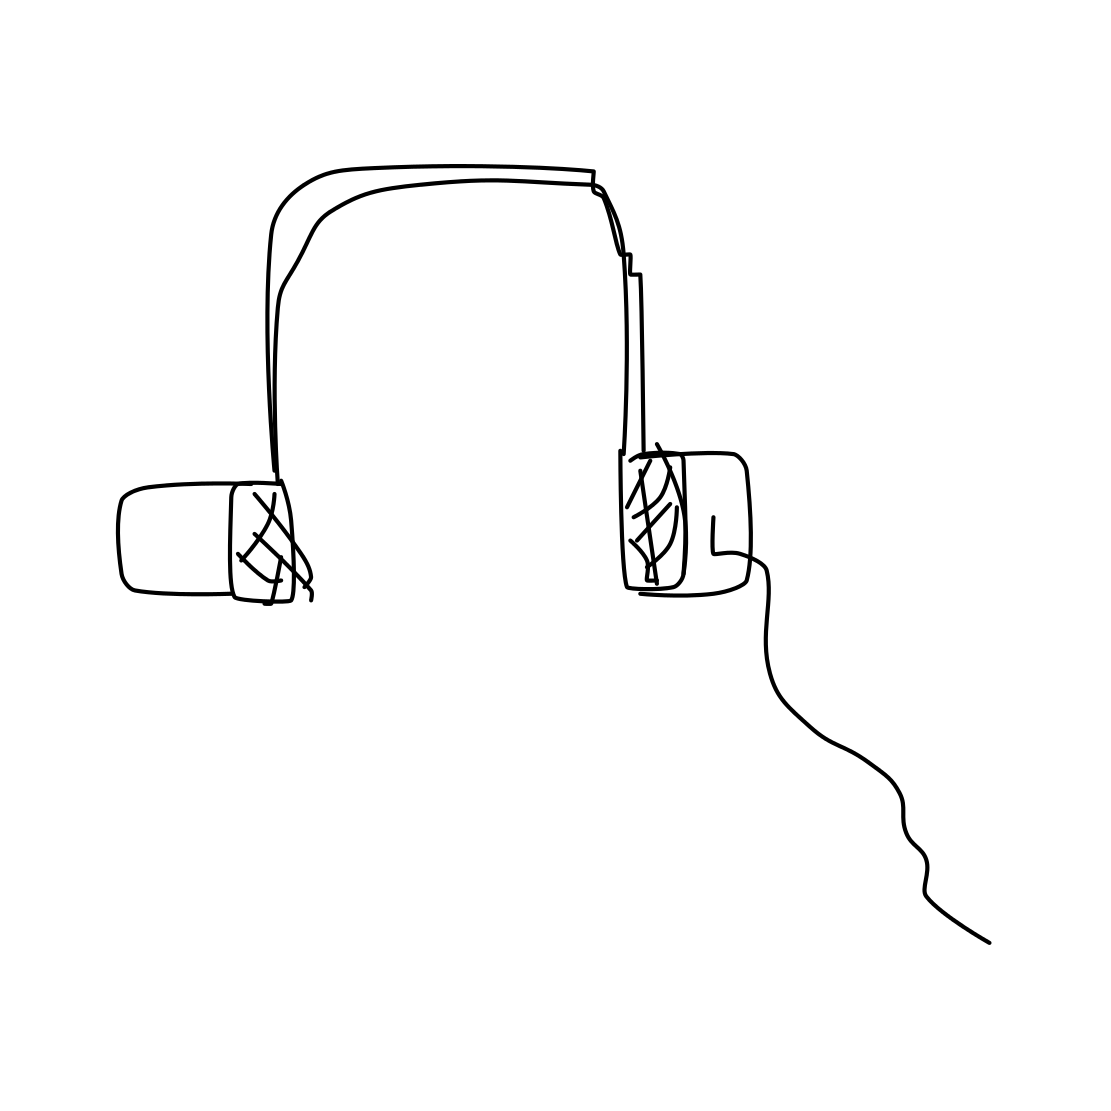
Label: head-phones